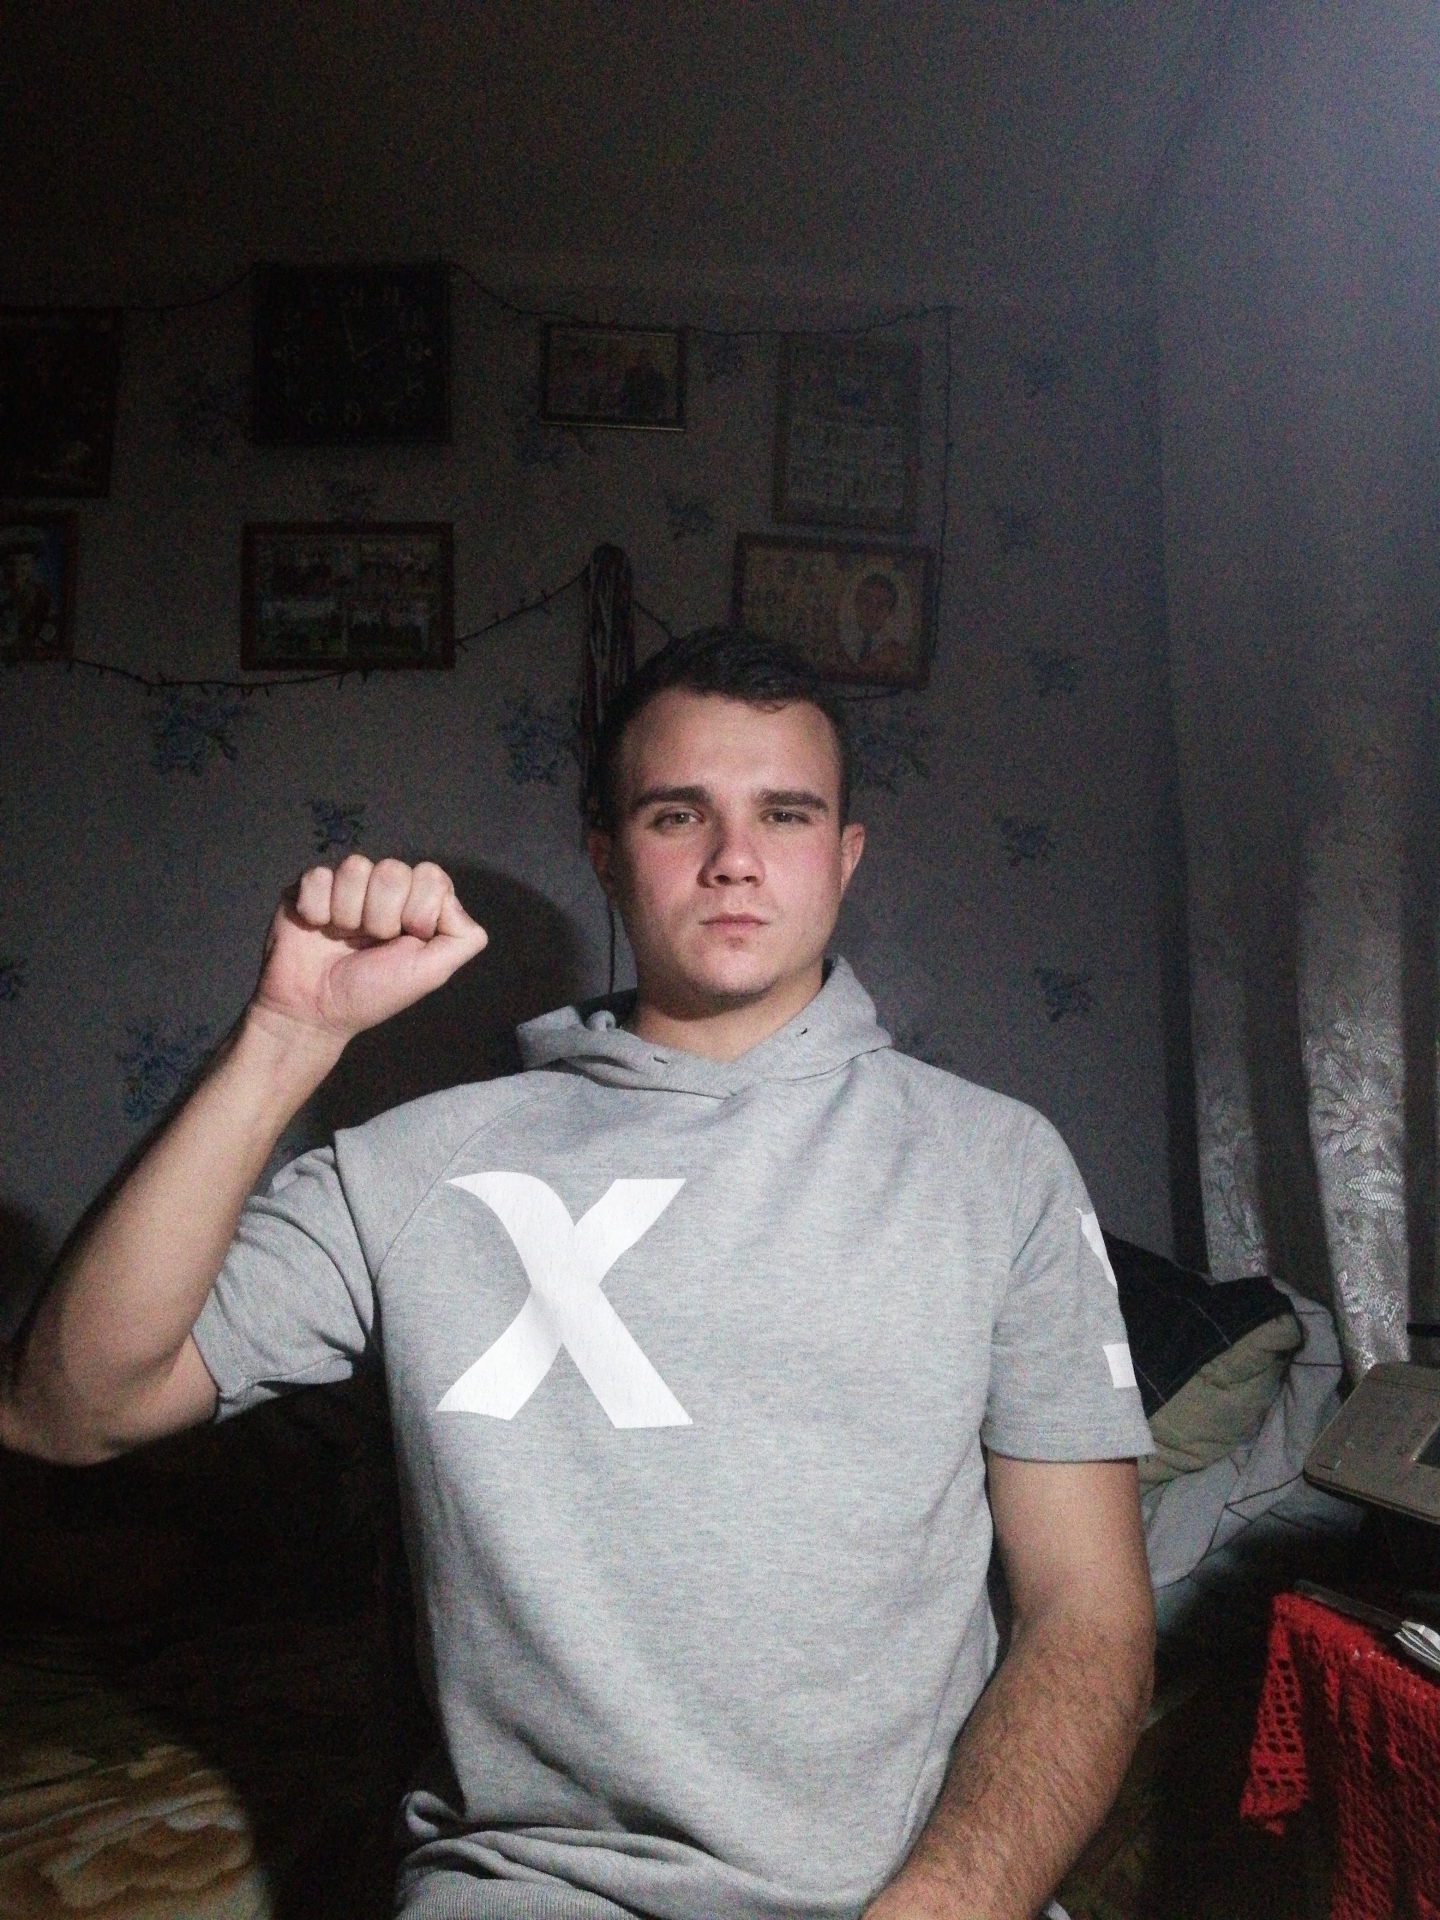
Label: noise